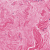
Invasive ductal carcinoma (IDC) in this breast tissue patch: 0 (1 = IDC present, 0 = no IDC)